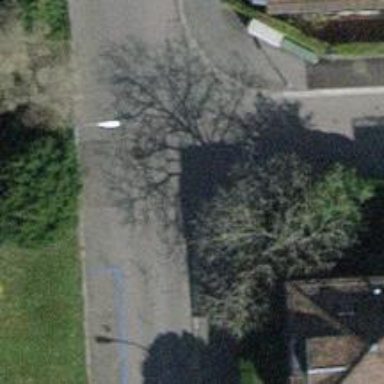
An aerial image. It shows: Kerb barrier.